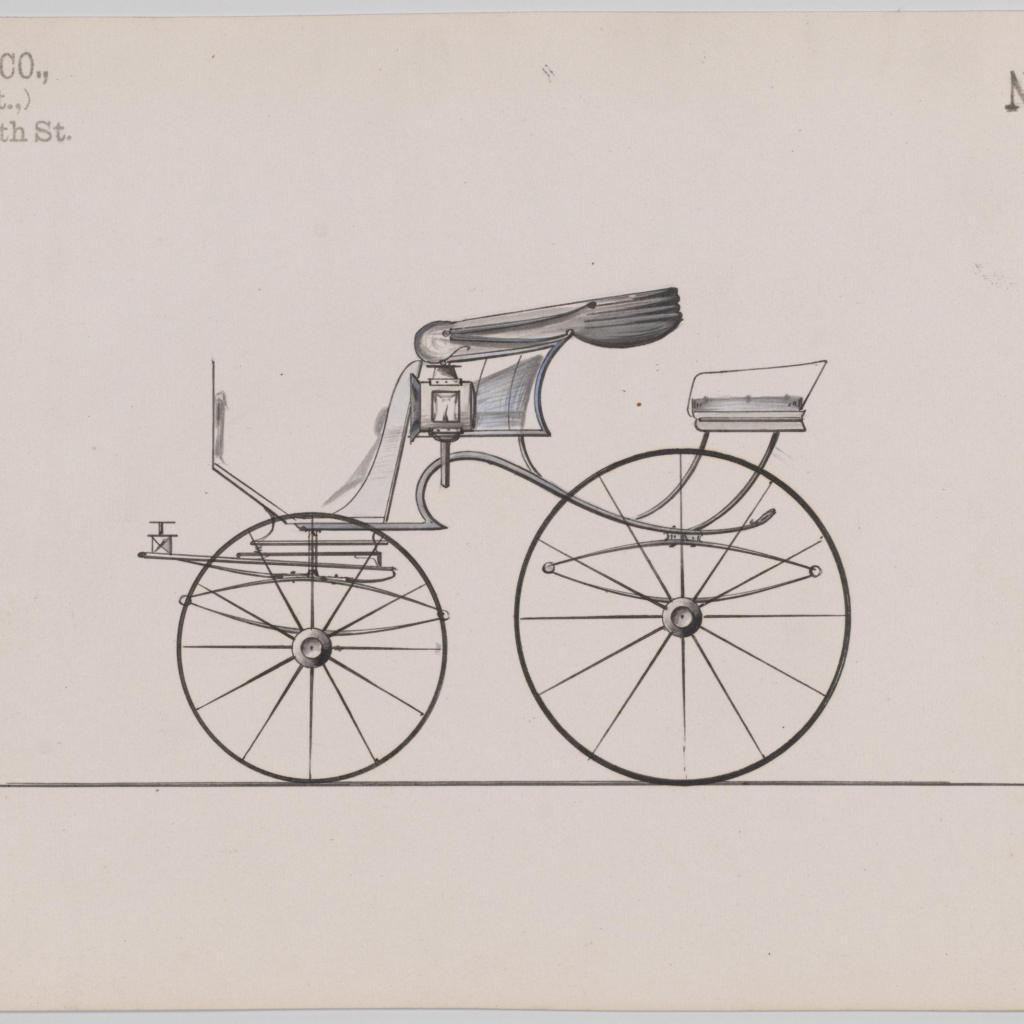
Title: Design for Pony Phaeton, no. 3326a
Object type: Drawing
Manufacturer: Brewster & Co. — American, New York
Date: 1877
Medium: Graphite, pen and black ink
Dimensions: Sheet: 5 7/8 x 8 5/8 in. (14.9 x 21.9 cm)
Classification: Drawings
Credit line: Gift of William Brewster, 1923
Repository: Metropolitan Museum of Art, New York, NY